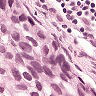
Metastatic tissue present: yes